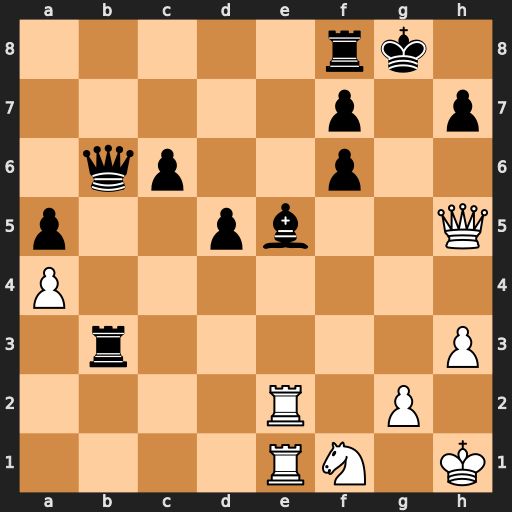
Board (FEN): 5rk1/5p1p/1qp2p2/p2pb2Q/P7/1r5P/4R1P1/4RN1K
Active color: w
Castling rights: -
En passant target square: -
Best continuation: Rxe5 fxe5 Qg5+ Kh8 Qf6+